Question: Text View in my fragment_main should be showing the String but instead it is showing the package name.

In my Main Activity Class,
'''
public class MainActivity extends ActionBarActivity {
@Override
protected void onCreate(Bundle savedInstanceState) {
super.onCreate(savedInstanceState);
setContentView(R.layout.activity_main);
if (savedInstanceState == null) {
getSupportFragmentManager().beginTransaction()
.add(R.id.container, new PlaceholderFragment()).commit();
}
}
@Override
public boolean onCreateOptionsMenu(Menu menu) {
// Inflate the menu; this adds items to the action bar if it is present.
getMenuInflater().inflate(R.menu.main, menu);
return true;
}
@Override
public boolean onOptionsItemSelected(MenuItem item) {
// Handle action bar item clicks here. The action bar will
// automatically handle clicks on the Home/Up button, so long
// as you specify a parent activity in AndroidManifest.xml.
int id = item.getItemId();
if (id == R.id.action_settings) {
return true;
}
return super.onOptionsItemSelected(item);
}
/**
* A placeholder fragment containing a simple view.
*/
public static class PlaceholderFragment extends Fragment {
ListView main_list;
ArrayAdapter<Cinema> adapter;
ArrayList<Cinema> ItemList = new ArrayList<Cinema>();
public PlaceholderFragment() {
}
@Override
public View onCreateView(LayoutInflater inflater, ViewGroup container,
Bundle savedInstanceState) {
Log.v("Check", "1");
final View rootView = inflater.inflate(R.layout.fragment_main, container, false);
ItemList.addAll(initialization());
ListView main_list = (ListView) rootView.findViewById(R.id.mainlist);
adapter = new ListAdapater(rootView.getContext(), ItemList);
main_list.setAdapter(adapter);
main_list.setOnItemClickListener(new OnItemClickListener() {
@Override
public void onItemClick(AdapterView<?> parent, View v,
int position, long id) {
// TODO Auto-generated method stub
Intent i = new Intent(rootView.getContext(), CinemaDetails.class);
Bundle b = new Bundle();
b.putParcelable("Cinema", ItemList.get(position));
i.putExtra("Bundle", b);
startActivity(i);
}
});
return rootView;
}
public ArrayList<Cinema> initialization () {
ArrayList<Cinema> tempItemList = new ArrayList<Cinema>();
ArrayList<Movie> movielistone = new ArrayList<Movie>();
Movie movieone = new Movie(101, "MovieOne", "null", 5, "nULL");
Movie movietwo = new Movie(102, "Movietwo", "null", 3, "nuLL");
movielistone.add(movieone);
movielistone.add(movietwo);
Cinema cinemaone = new Cinema(01, "test", "ygn", 55555, movielistone, 3);
Cinema cinematwo = new Cinema(02, "test2", "ygn", 554555, movielistone, 3);
tempItemList.add(cinemaone);
tempItemList.add(cinematwo);
return tempItemList;
}
}
'''
I use Array Adapter and the code for it is
'''
public class ListAdapater extends ArrayAdapter<Cinema> {
private LayoutInflater inflater;
public ListAdapater(Context context, List<Cinema> itemList) {
super(context, R.layout.row, R.id.txt_cinemaname, itemList );
inflater = LayoutInflater.from(context) ;
// TODO Auto-generated constructor stub
}
@Override
public Cinema getItem(int position) {
// TODO Auto-generated method stub
return super.getItem(position);
}
@Override
public View getView(int position, View convertView, ViewGroup parent) {
// TODO Auto-generated method stub
Cinema cinema = this.getItem(position);
TextView txt_name;
TextView txt_movie;
if (convertView == null) {
convertView = inflater.inflate(R.layout.row, null);
txt_name = (TextView) convertView.findViewById(R.id.txt_cinemaname);
txt_movie = (TextView) convertView.findViewById(R.id.txt_moviesonshow);
convertView.setTag(new ItemViewHolder(txt_name, txt_movie));
} else {
ItemViewHolder viewHolder = (ItemViewHolder) convertView.getTag();
txt_name = viewHolder.getName();
txt_movie = viewHolder.getMoviename();
}
txt_name.setText("test");
Log.v("name", txt_name.getText().toString());
txt_movie.setText("");
for (Movie movie : cinema.getMovieonshow()) {
String temp = txt_movie.getText().toString();
txt_movie.setText(temp + movie.getName() + "
");
}
return super.getView(position, convertView, parent);
}
public static class ItemViewHolder {
private TextView name;
private TextView moviename;
public ItemViewHolder() {}
public ItemViewHolder(TextView name, TextView moviename) {
super();
this.name = name;
this.moviename = moviename;
}
public TextView getName() {
return name;
}
public void setName(TextView name) {
this.name = name;
}
public TextView getMoviename() {
return moviename;
}
public void setMoviename(TextView moviename) {
this.moviename = moviename;
}
}}
'''
I have never had this problem before. I tied to log the Text from the TextView and it shows "test" just like I put it there. Any suggestion? Thanks for reading.
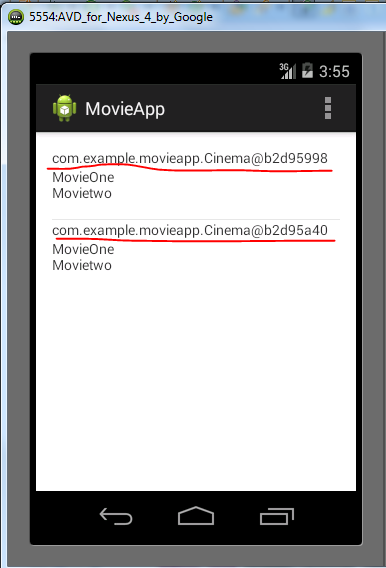
Answer: I can't quite figure out exactly, but why are you passing in 'R.id.txt_cinemaname' in your ListAdapter constructor? The problem looks like you are passing in an Object (that string "com.example... is a pointer to an object, I'm guessing a TextView) rather than a string.
Also, shouldn't you be returning 'convertView' rather than 'super.getView(position, convertView, parent);' in your 'getView()' method?